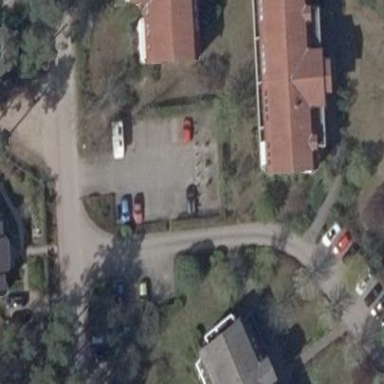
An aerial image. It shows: Parking area.